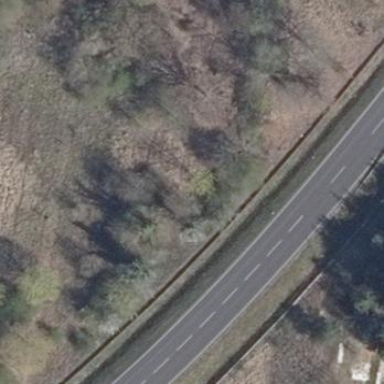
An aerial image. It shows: Patch of scrub vegetation.